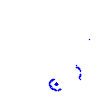
Particle: proton